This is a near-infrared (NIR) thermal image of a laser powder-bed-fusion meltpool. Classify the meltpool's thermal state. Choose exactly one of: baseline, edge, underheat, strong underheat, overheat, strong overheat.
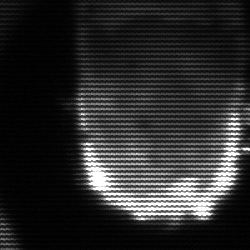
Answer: baseline